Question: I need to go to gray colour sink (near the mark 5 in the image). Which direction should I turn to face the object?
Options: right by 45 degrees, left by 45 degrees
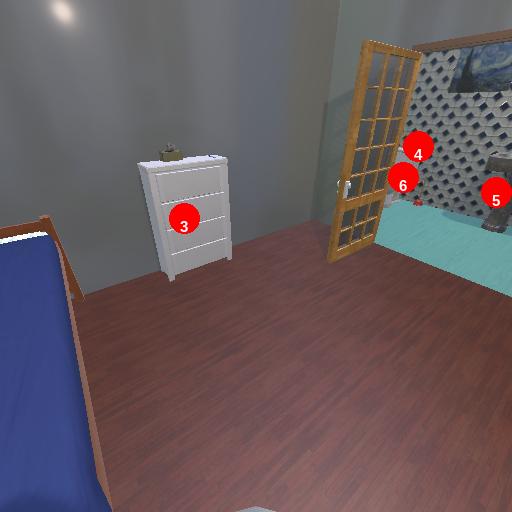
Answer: right by 45 degrees